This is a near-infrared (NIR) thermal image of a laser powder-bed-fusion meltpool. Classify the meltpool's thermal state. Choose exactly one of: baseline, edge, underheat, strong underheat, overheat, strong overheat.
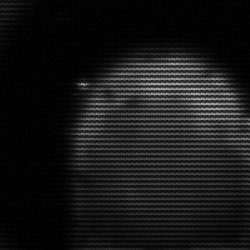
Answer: edge